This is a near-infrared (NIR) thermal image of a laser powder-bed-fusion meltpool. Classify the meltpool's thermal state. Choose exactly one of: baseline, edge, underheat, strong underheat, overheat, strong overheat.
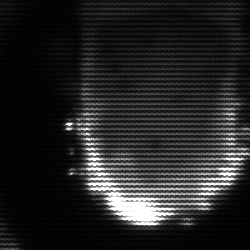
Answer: baseline